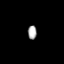
Tissue: lung
Cell type: Endothelial cells
Senescence score: 0.5404
Nuclear area (px): 122
Mean DAPI intensity: 168.721